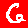
Digit: 6